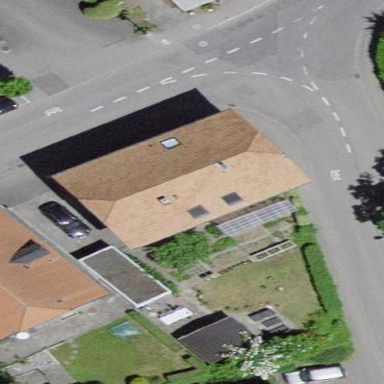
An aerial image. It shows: Building with half-hipped roof shape.